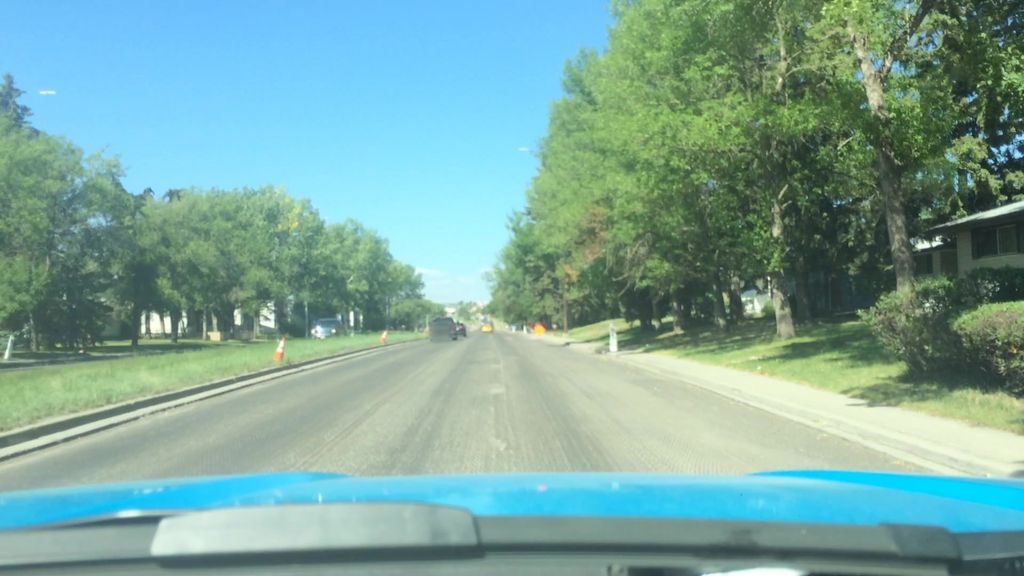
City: calgary